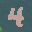
Label: 4